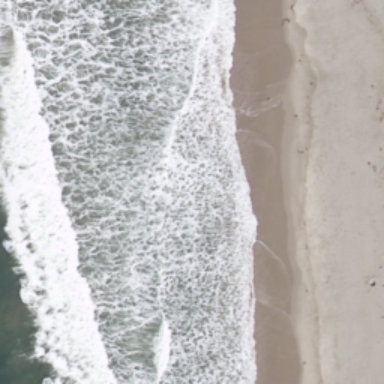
This is a beach with blue sea and white sands .